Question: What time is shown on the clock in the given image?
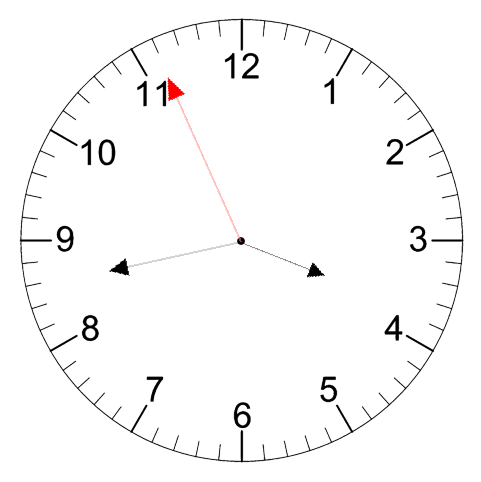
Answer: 03:42:56